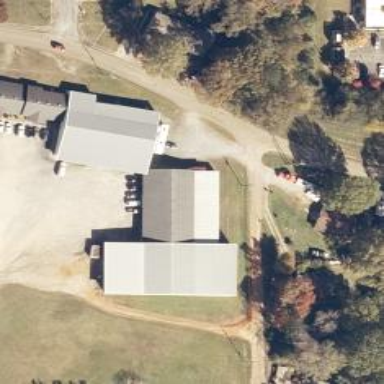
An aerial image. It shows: Warehouse building.